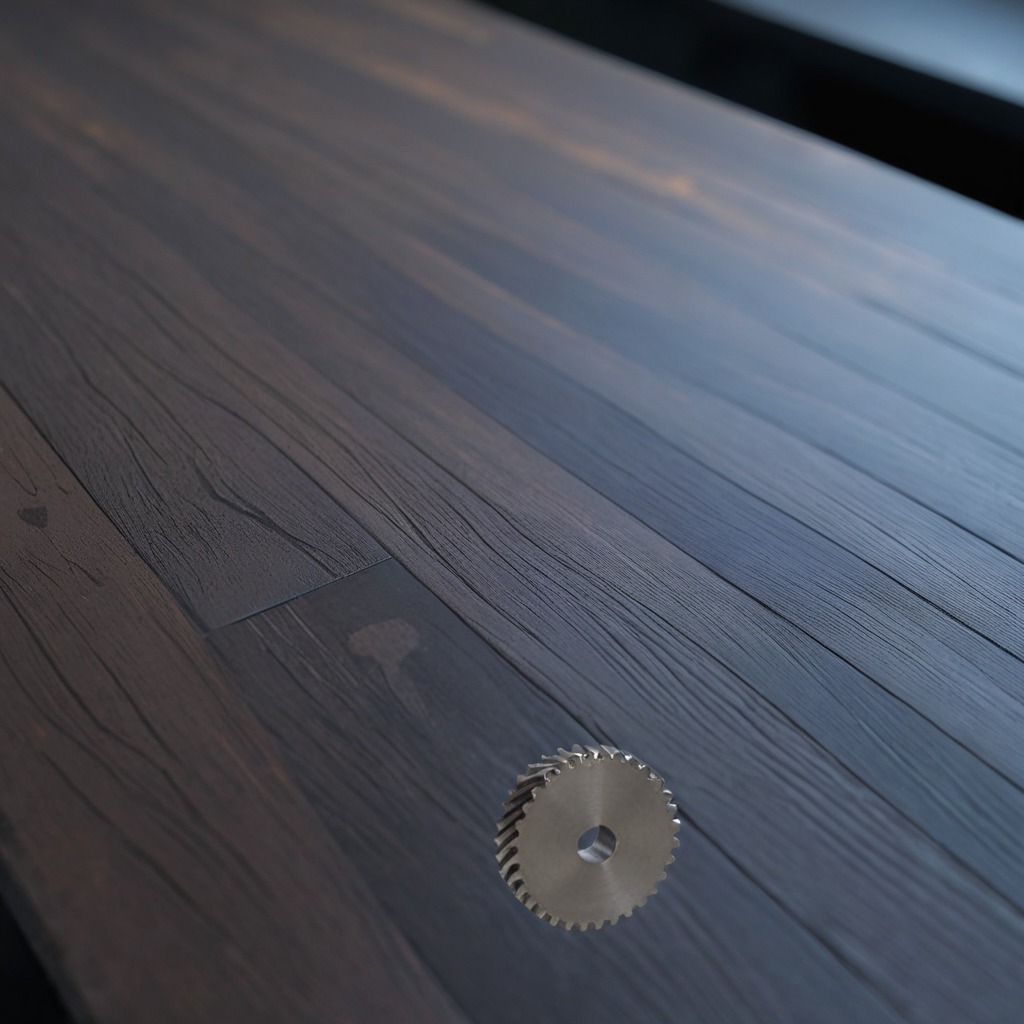
A steel gear with teeth is lying on the old table with faint burn marks in a small garage at twilight.